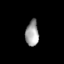
Tissue: lung
Cell type: T cells
Senescence score: 0.1969
Nuclear area (px): 327
Mean DAPI intensity: 161.817